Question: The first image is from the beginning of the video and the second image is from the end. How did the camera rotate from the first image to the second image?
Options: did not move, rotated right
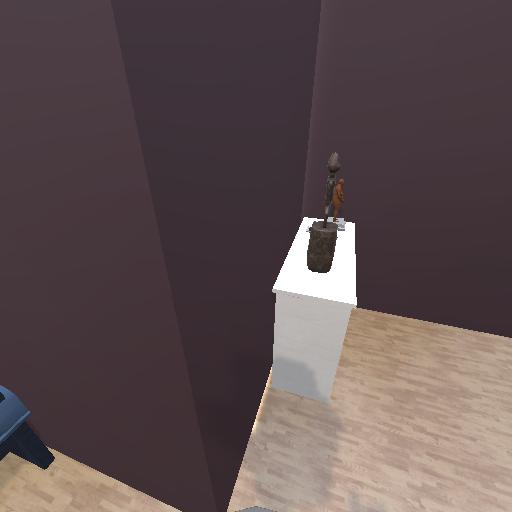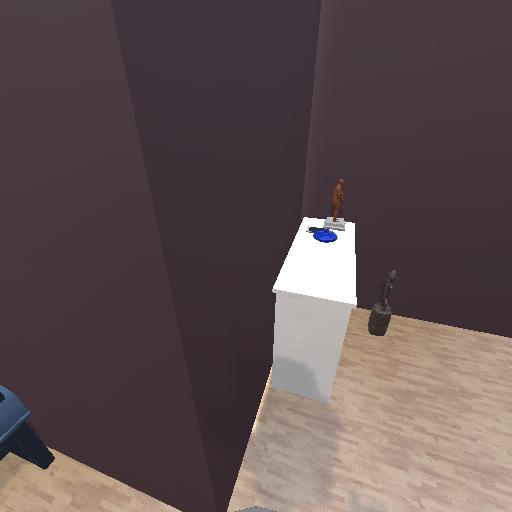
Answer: did not move